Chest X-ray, PA view. Patient: 69 years old, sex F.
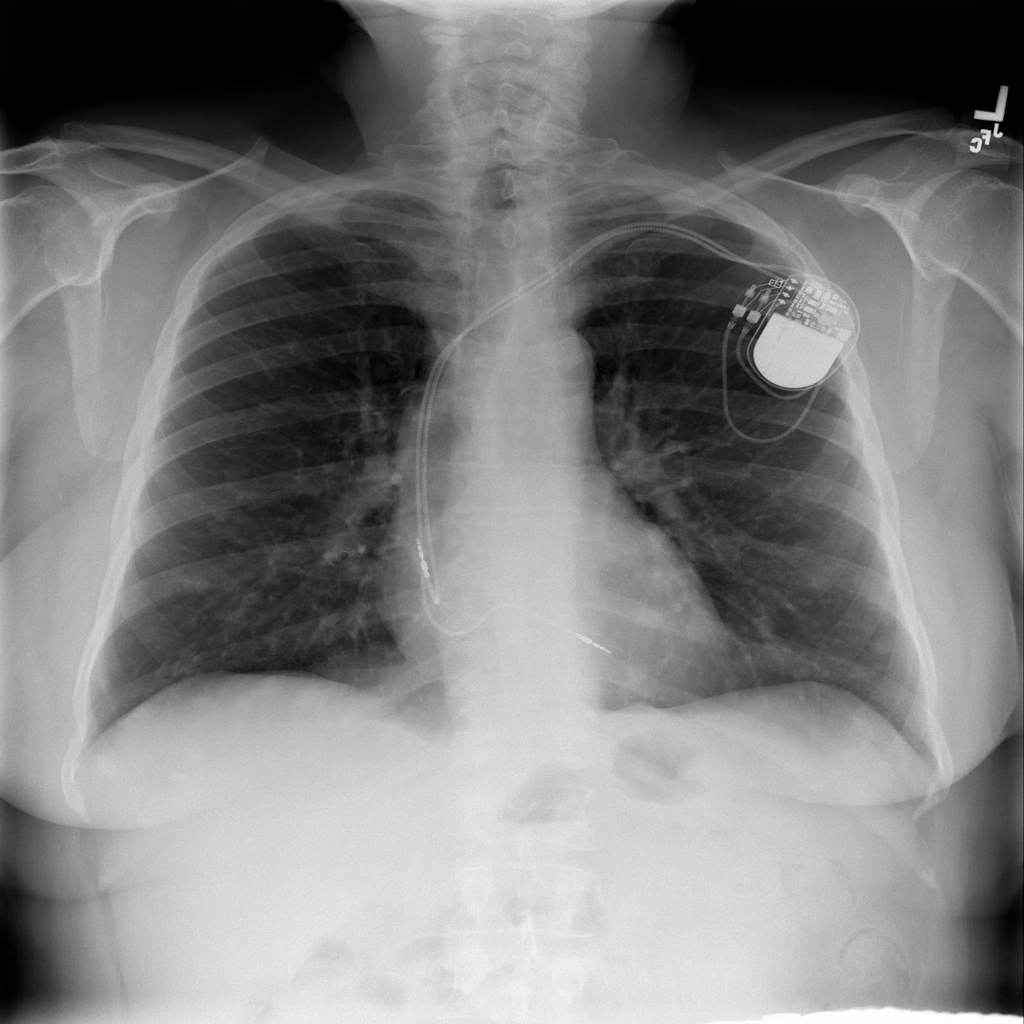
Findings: Nodule